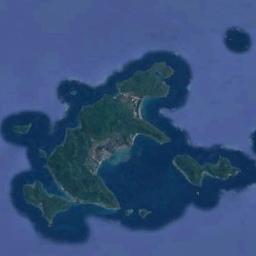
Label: island